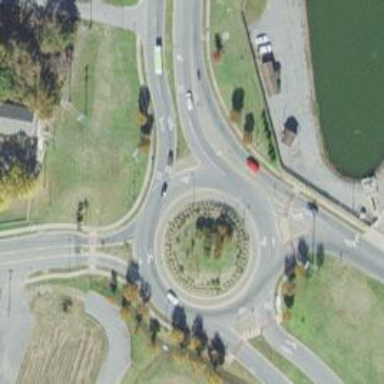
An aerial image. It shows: Secondary road with asphalt surface leading to roundabout.